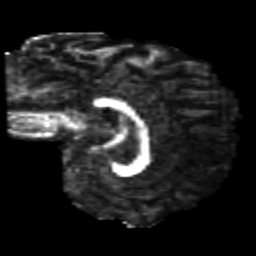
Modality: FA
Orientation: sagittal
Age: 24
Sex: female
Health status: healthy
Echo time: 0.074 s